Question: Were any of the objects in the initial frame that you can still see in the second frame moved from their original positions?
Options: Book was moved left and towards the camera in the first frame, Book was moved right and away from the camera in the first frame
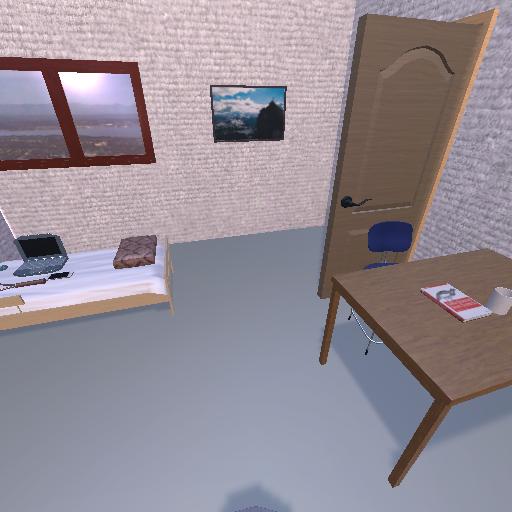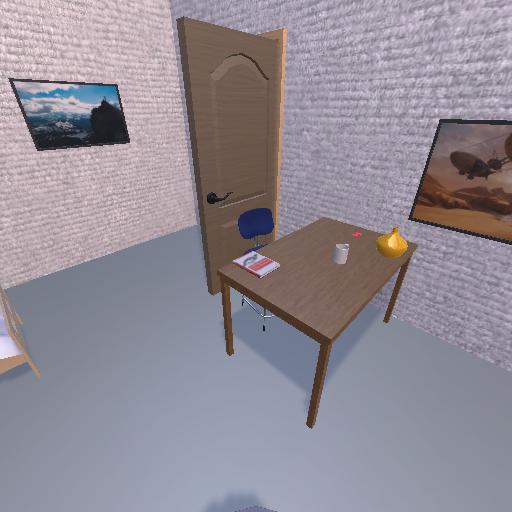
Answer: Book was moved left and towards the camera in the first frame